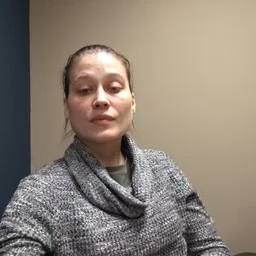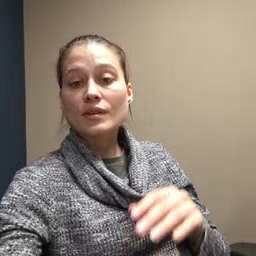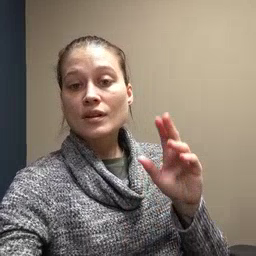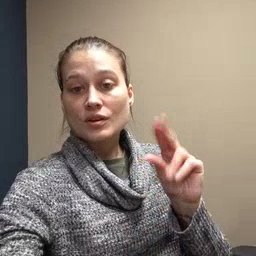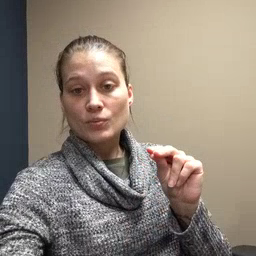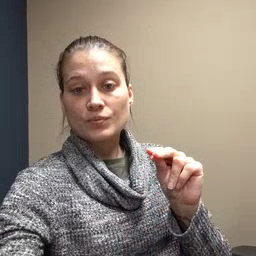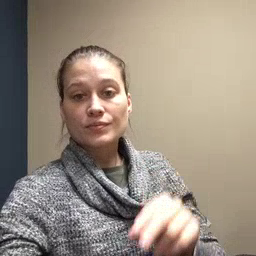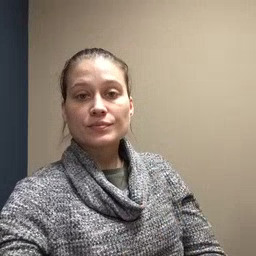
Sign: no